Interaction volume radius: 5 \u00c5
Interaction volume height: 10 \u00c5
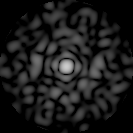
Disorder parameter: 0.8348